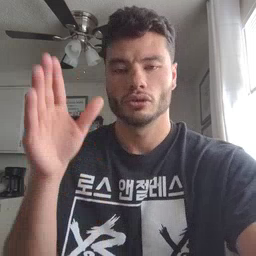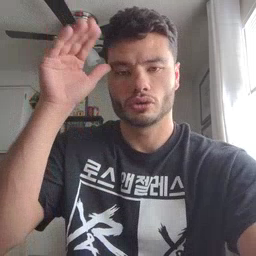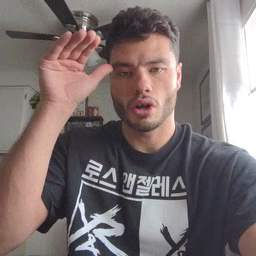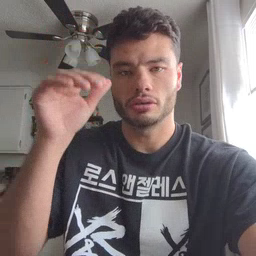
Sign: donkey